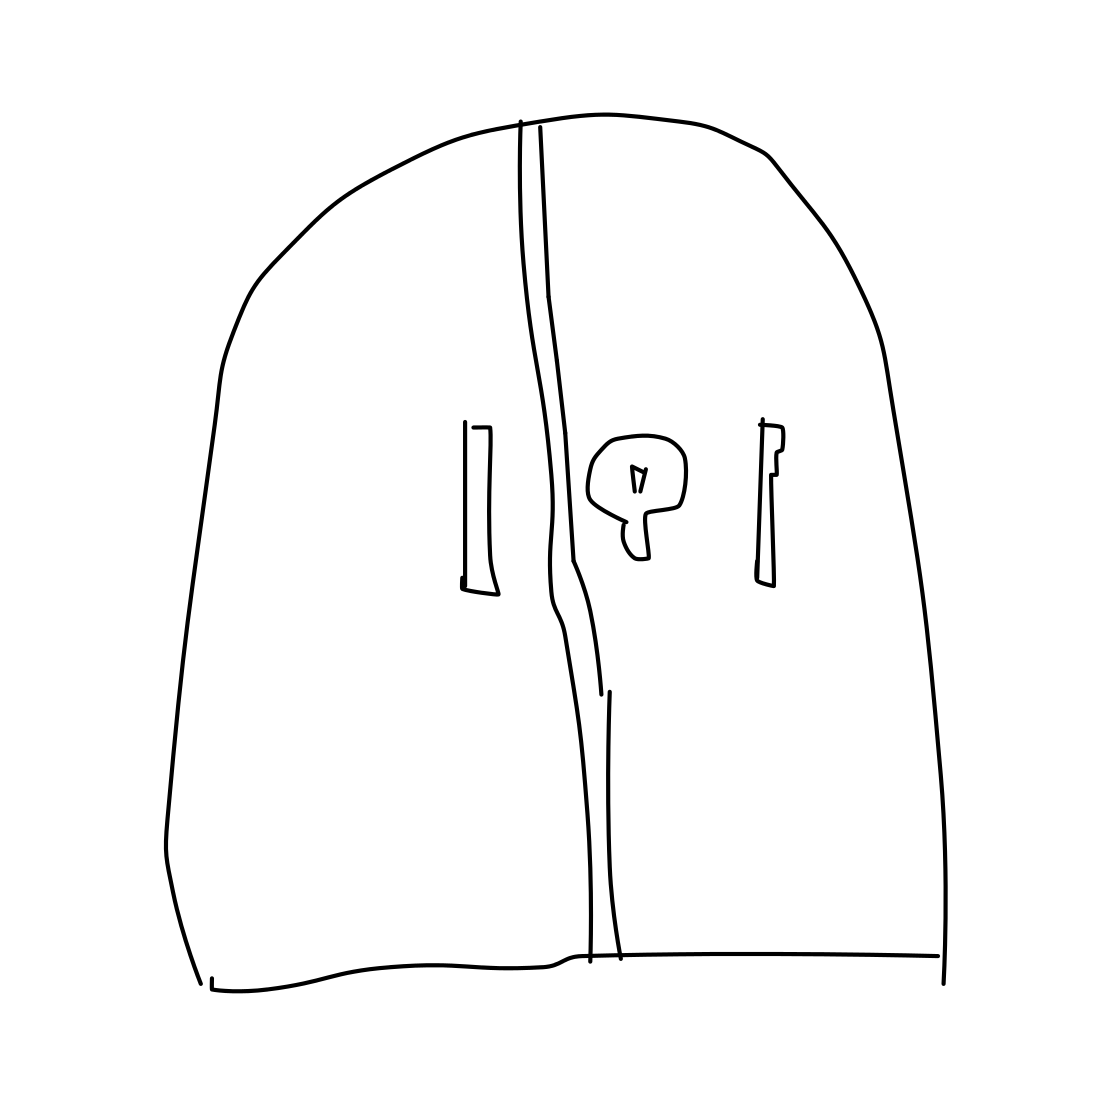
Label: door